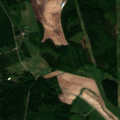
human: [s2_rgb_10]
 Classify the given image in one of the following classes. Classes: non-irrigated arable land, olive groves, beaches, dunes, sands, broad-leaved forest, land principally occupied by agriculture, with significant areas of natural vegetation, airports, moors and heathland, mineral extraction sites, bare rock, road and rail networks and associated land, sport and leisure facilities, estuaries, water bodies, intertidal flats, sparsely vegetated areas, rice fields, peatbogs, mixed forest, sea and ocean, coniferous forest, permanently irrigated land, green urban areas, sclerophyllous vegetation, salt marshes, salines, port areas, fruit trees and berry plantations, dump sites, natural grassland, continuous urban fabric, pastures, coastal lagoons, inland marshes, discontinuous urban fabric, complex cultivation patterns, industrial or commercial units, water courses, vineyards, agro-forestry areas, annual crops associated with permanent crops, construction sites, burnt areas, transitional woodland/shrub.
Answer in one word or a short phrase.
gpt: non-irrigated arable land, mixed forest